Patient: sex F, age 57
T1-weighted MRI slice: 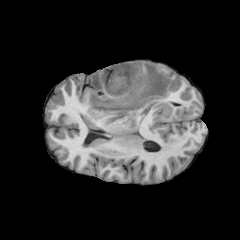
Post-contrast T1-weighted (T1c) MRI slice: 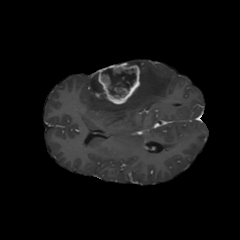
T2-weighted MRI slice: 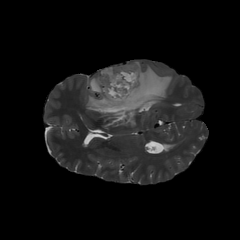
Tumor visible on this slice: yes
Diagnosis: Glioblastoma, IDH-wildtype
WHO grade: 4